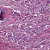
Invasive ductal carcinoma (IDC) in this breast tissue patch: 1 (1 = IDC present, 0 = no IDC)